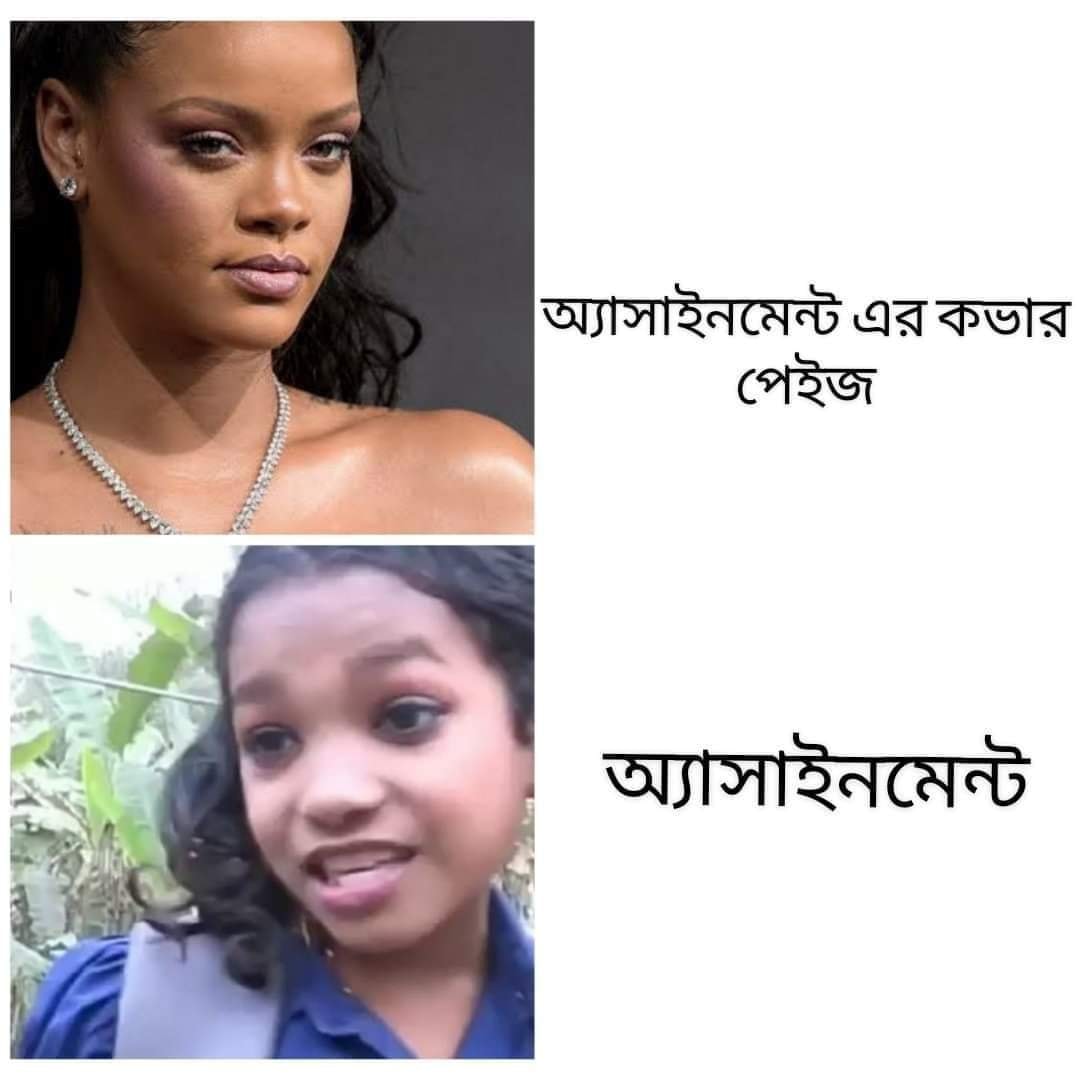
Caption: অ্যাসাইনমেন্ট এর কভার পেইজ    অ্যাসাইনমেন্ট
Label: non-hate